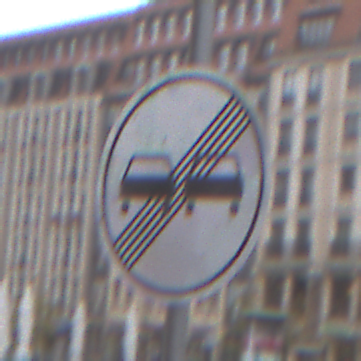
Verkehrszeichen: EndeUeberholverbot
Umgebung: Outdoor, Urban
Tageszeit: Midday
Wetter: Overcast
Licht: Natural
Jahreszeit: NotSpecified
Kontrast: LowContrast